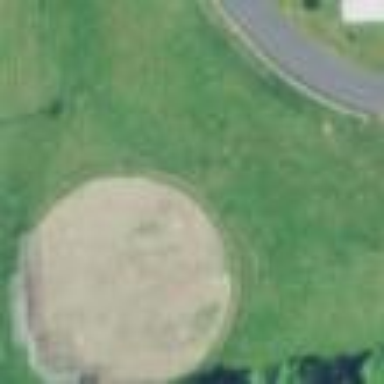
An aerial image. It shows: Softball pitch designated for baseball sports.